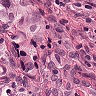
Metastatic tissue present: yes